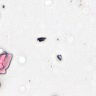
Metastatic tissue present: no